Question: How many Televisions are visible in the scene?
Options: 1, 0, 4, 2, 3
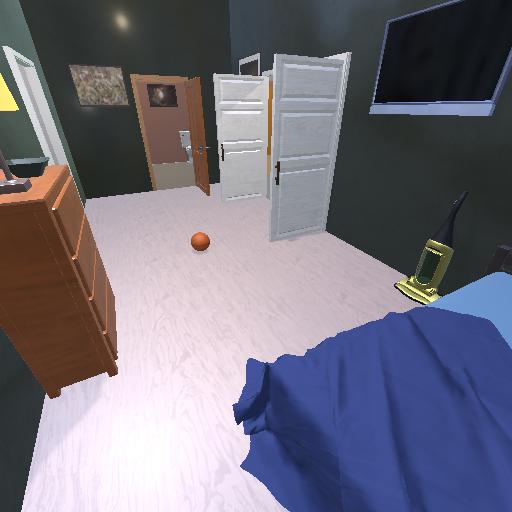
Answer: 1